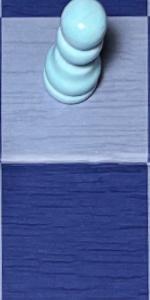
Label: Empty